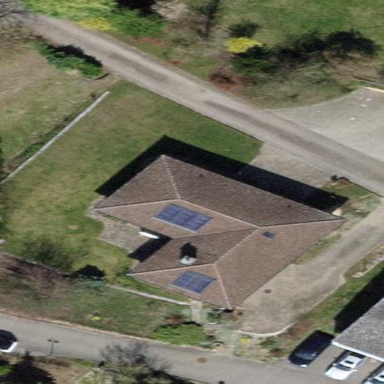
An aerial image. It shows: Detached building with hipped roof.